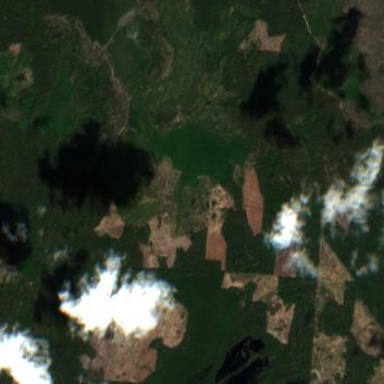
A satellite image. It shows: Logging area.